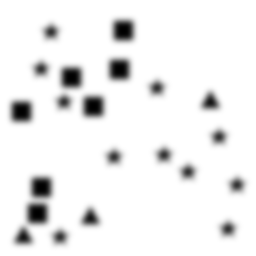
Squares: 7
Triangles: 3
Stars: 11
Total shapes: 21